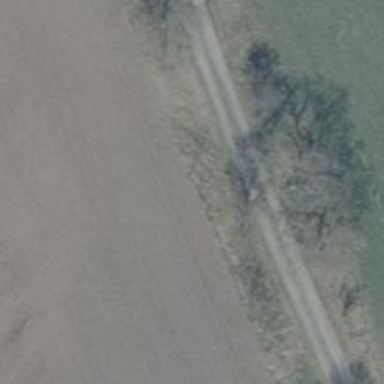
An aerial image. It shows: Tertiary road.